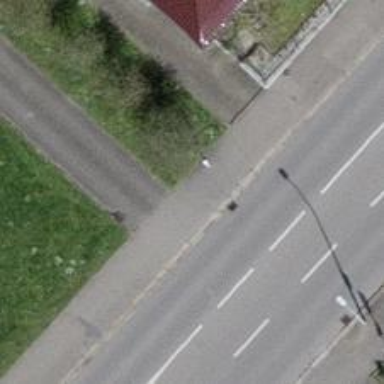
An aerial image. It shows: Bus stop with platform for public transport.